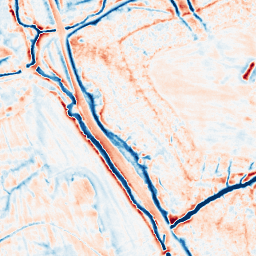
Category: edge_preserving
Decomposition family: guided
Decomposition parameters: radius: 4
eps: 0.001
Upsampling method: cubic_mitchell
Upsampling parameters: scale: 2
Upsampling scale: 2